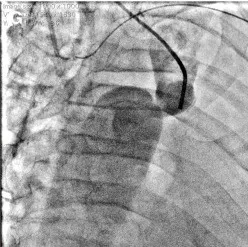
G-I: Aortic angiography assesses the degree of narrowing, locates the position of the balloon-expandable covered stent, and evaluates the post-release effects.
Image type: radiology (x_ray)